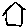
Label: house